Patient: sex F, age 64
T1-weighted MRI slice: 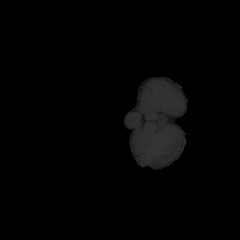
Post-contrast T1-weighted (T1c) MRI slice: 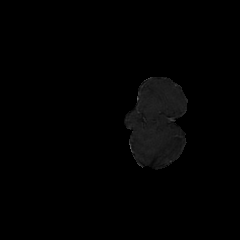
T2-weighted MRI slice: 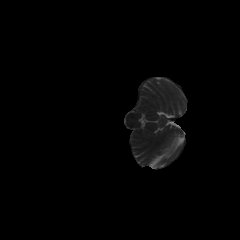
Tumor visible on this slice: no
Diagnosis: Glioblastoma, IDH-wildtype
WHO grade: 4